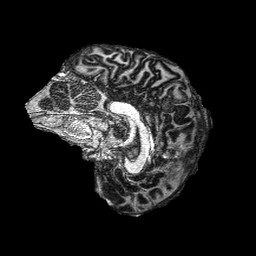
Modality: MP2RAGE
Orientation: sagittal